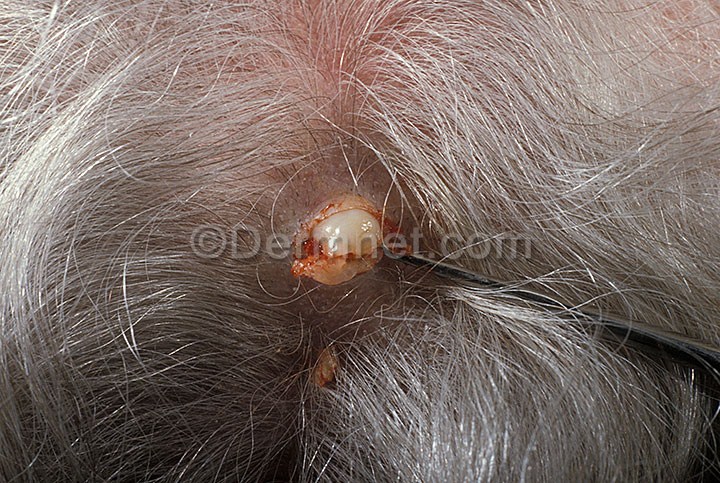
Disease: Seborrheic Keratoses and other Benign Tumors